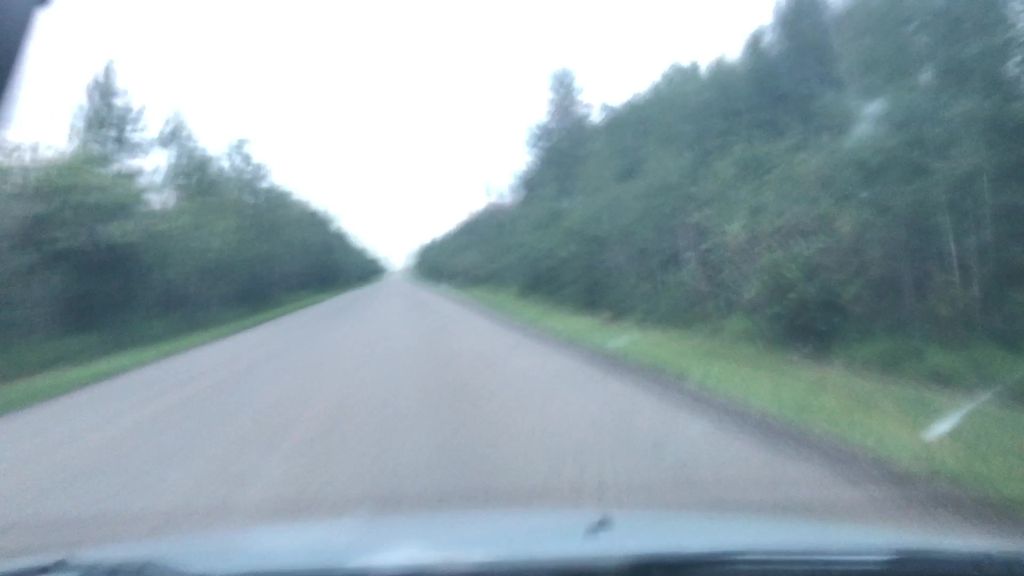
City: edmonton